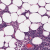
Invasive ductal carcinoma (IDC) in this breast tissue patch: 0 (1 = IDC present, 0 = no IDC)